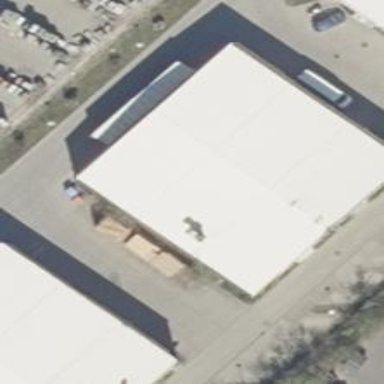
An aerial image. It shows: Commercial building.